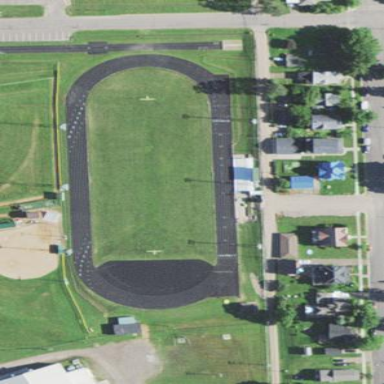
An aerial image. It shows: American football pitch.